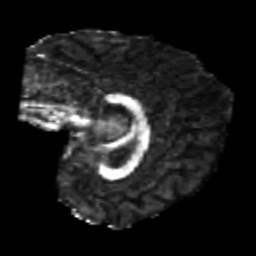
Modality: FA
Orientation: sagittal
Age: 22
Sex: female
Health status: healthy
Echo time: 0.074 s